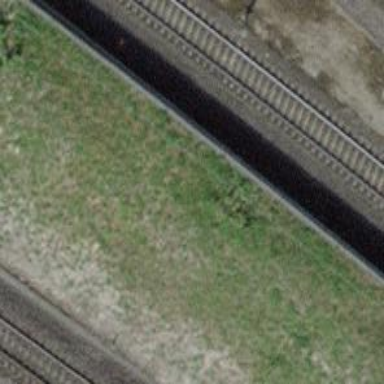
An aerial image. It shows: Electrified contact line.